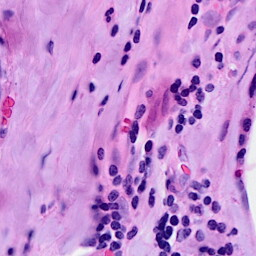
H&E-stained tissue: Breast